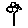
Label: flower